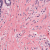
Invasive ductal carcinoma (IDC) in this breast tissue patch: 1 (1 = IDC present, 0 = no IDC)